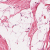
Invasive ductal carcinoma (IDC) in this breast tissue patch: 1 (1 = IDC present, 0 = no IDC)